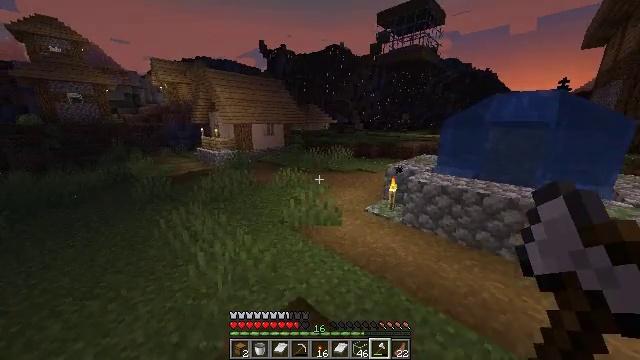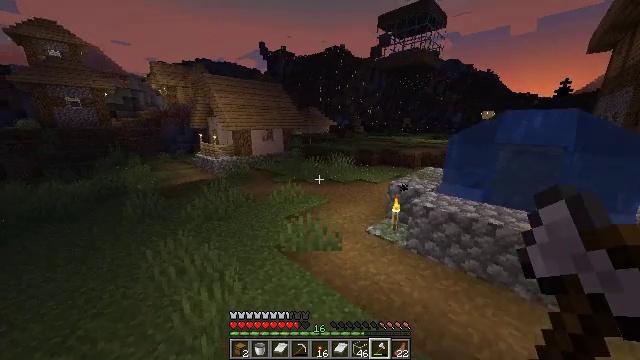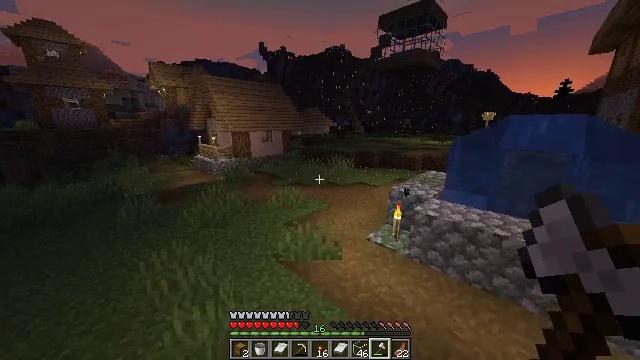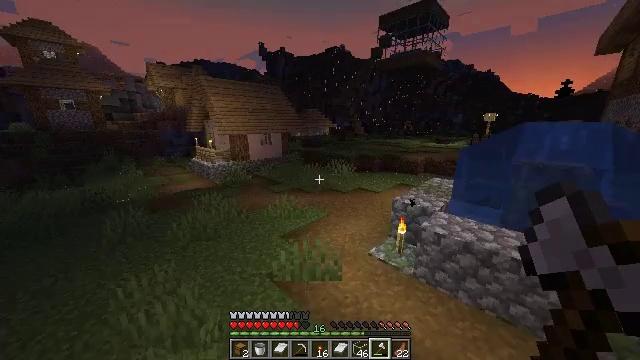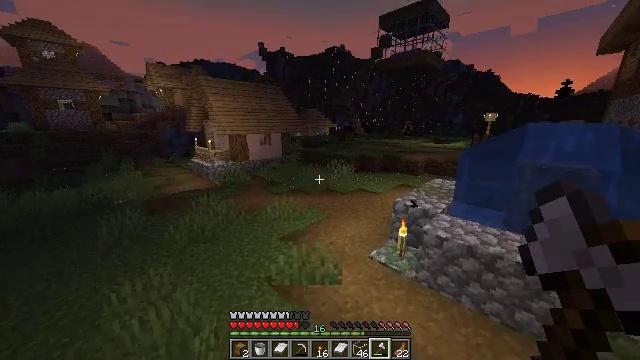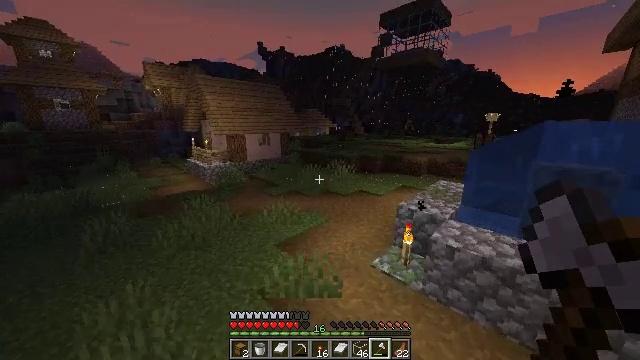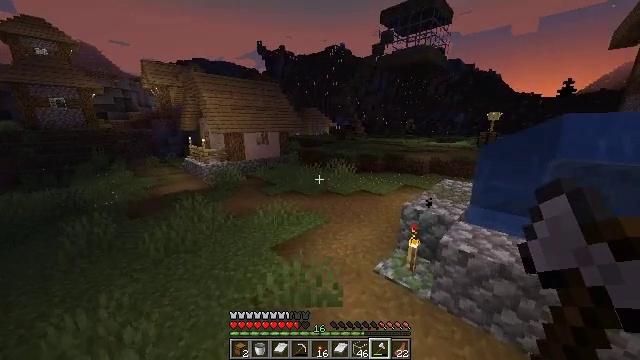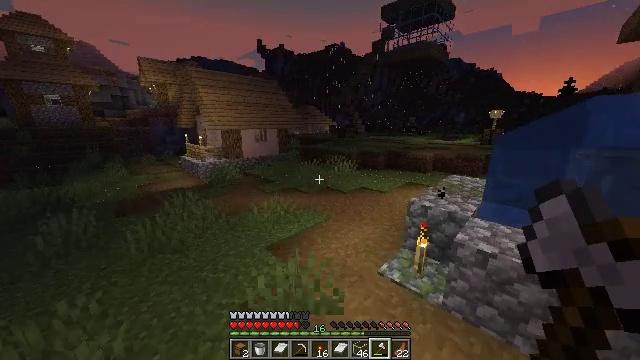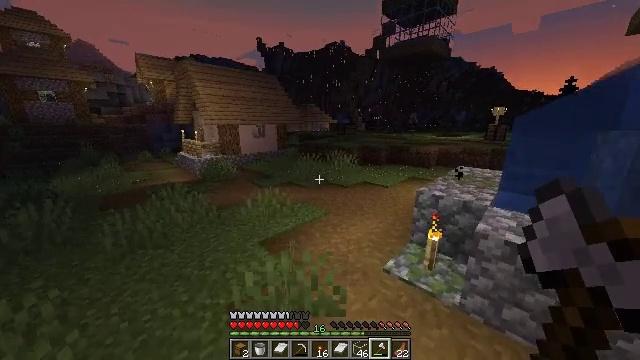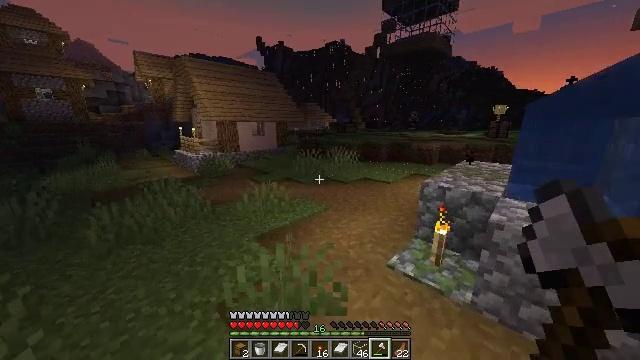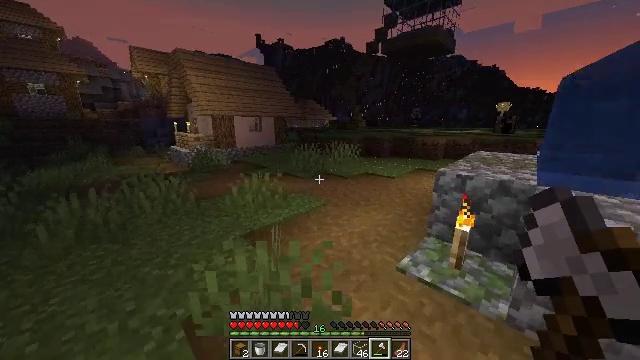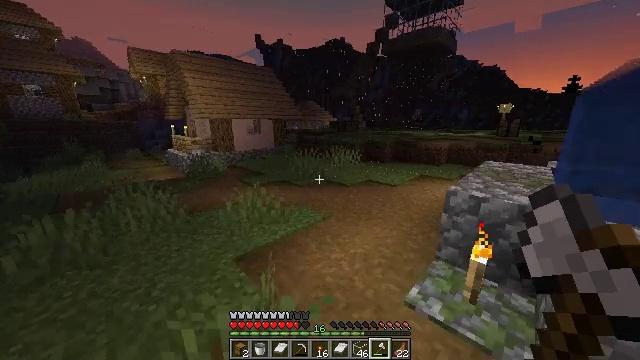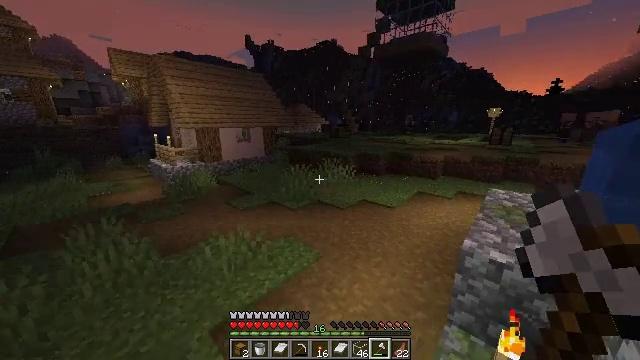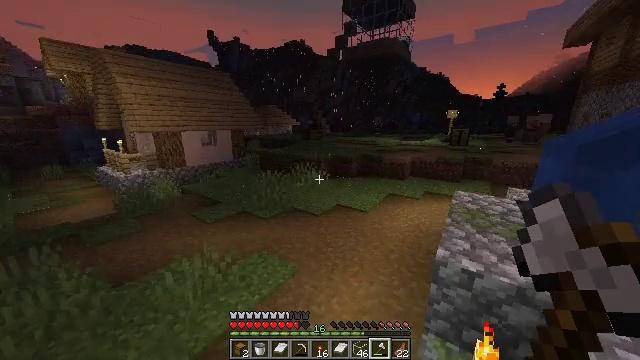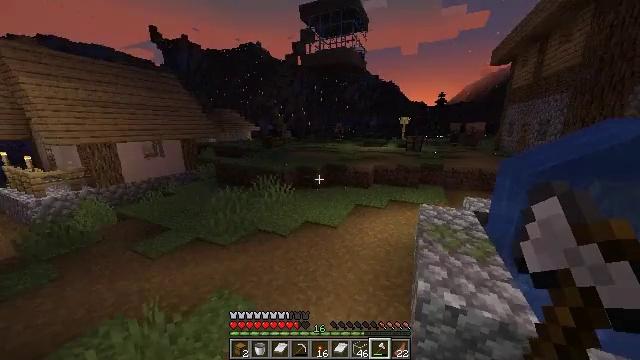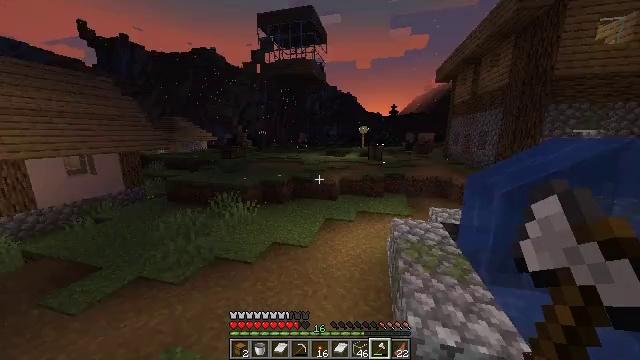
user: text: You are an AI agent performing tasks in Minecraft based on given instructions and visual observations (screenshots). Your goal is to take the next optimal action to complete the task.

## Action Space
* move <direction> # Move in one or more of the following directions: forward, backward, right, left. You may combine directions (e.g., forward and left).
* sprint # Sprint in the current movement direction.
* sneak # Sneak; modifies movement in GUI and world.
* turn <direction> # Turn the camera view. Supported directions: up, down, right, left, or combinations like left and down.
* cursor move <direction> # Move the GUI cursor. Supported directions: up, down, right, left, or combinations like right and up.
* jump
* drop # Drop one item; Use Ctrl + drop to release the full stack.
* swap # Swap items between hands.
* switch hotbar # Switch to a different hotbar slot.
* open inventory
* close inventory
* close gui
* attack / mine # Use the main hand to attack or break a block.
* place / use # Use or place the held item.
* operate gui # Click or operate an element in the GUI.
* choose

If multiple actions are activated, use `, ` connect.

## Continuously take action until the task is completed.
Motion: motion action
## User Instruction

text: Break the yellow bed.
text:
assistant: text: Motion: move forward, jump
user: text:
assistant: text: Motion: move forward, jump
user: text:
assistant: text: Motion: move forward, jump
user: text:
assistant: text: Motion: move forward, jump
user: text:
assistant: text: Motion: move forward, jump
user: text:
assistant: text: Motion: move forward, jump
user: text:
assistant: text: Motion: move forward, jump
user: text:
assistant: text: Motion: move forward, jump
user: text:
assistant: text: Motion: move forward, sprint, jump
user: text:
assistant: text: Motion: move forward, sprint, jump
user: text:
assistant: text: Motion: move forward, sprint, jump
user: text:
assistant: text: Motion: move forward, sprint, turn right, jump
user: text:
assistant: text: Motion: move forward, sprint, turn right, jump
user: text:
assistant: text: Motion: move forward, turn right, jump
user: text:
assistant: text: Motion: move forward, turn right and up, jump
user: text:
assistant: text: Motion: move forward, turn right and up, jump
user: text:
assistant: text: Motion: move forward, turn right, jump
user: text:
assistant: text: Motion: move forward, turn right, jump
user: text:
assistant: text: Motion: move forward, turn right, jump
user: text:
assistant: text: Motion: move forward, turn right, jump
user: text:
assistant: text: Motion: move forward, turn right, jump
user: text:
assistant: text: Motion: move forward, sprint, jump
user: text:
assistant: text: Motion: move forward, sprint, jump
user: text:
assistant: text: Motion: move forward, sprint, jump
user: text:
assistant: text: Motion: move forward, sprint, jump
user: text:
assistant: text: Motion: move forward, jump
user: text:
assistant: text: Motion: move forward, jump
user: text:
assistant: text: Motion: move forward, jump
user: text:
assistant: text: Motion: move forward, jump
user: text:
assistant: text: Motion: move forward, turn left, jump